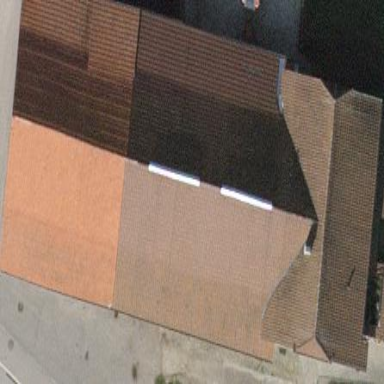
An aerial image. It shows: Farm auxiliary building with gabled roof.